Aerial crown-view tile of a tropical tree (Barro Colorado Island, Panama), acquired 20250616:
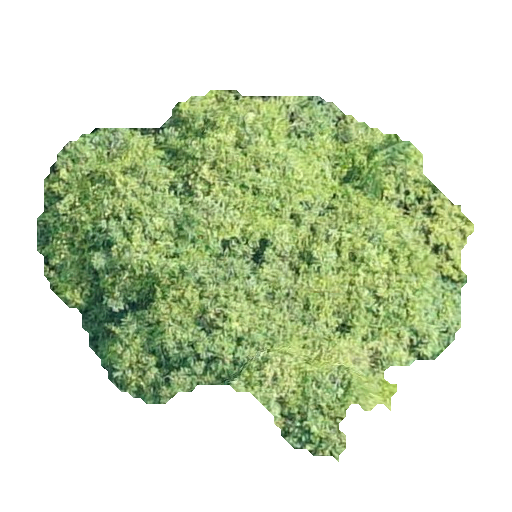
Species: Guazuma ulmifolia
GBIF accepted scientific name: Guazuma ulmifolia
Crown area: 157.92 m²